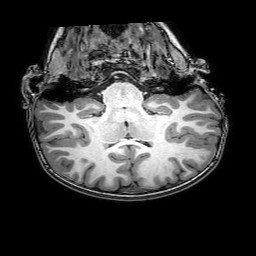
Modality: T1w
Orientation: sagittal
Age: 6
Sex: female
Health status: healthy